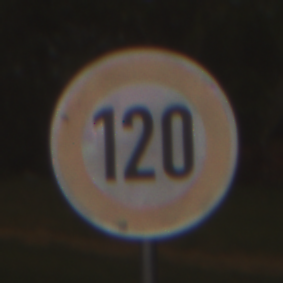
Verkehrszeichen: Geschwindigkeit120
Umgebung: Outdoor, Nature
Tageszeit: Night
Wetter: Clear
Licht: Natural
Jahreszeit: NotSpecified
Kontrast: HighContrast